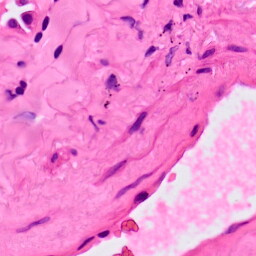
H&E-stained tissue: Lung